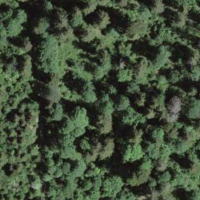
EUNIS habitat code: 41
Species observed at this site:
Clinopodium vulgare